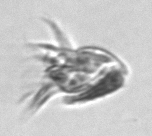
Label: Tontonia_appendiculariformis